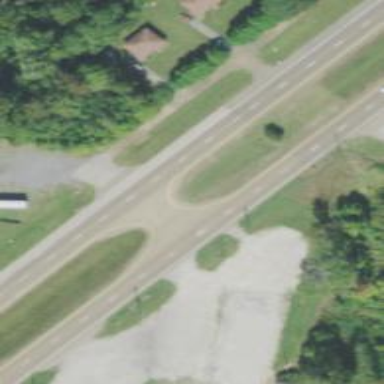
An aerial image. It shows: Asphalt dual carriageway classified as trunk highway.